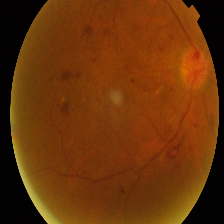
Diabetic retinopathy grade: Proliferative DR